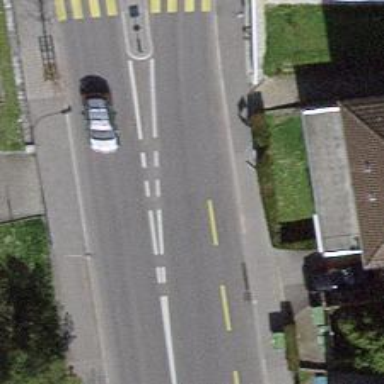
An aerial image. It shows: Asphalt road with sidewalks on both sides. The road is classified as primary highway.